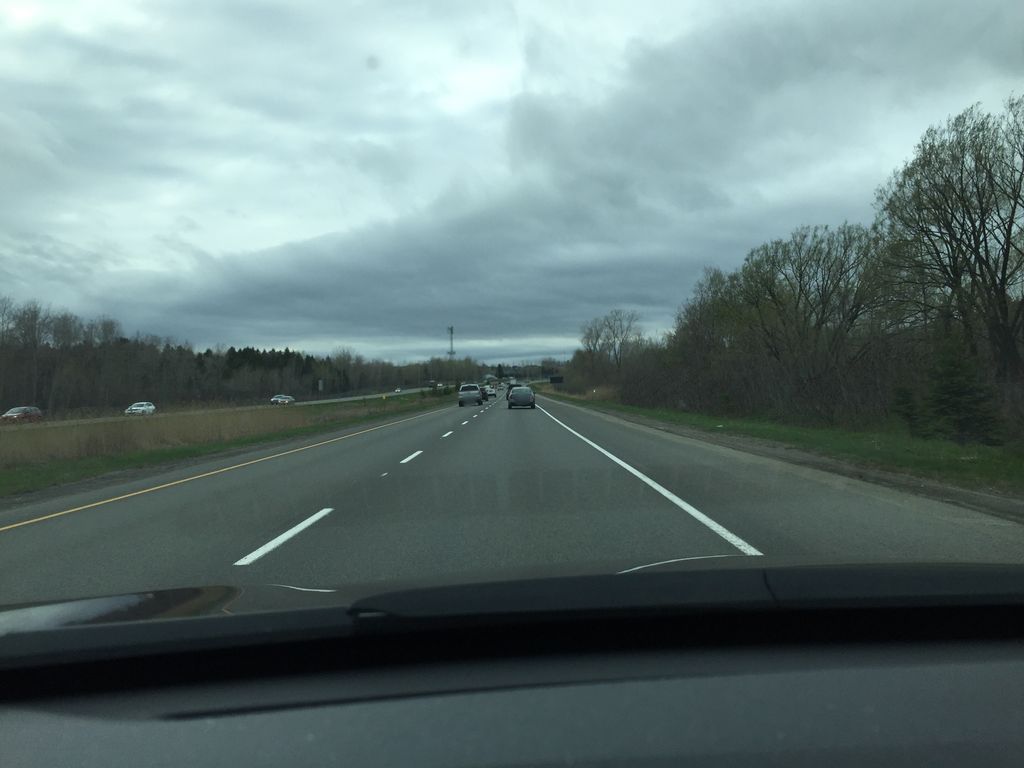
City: quebec_city